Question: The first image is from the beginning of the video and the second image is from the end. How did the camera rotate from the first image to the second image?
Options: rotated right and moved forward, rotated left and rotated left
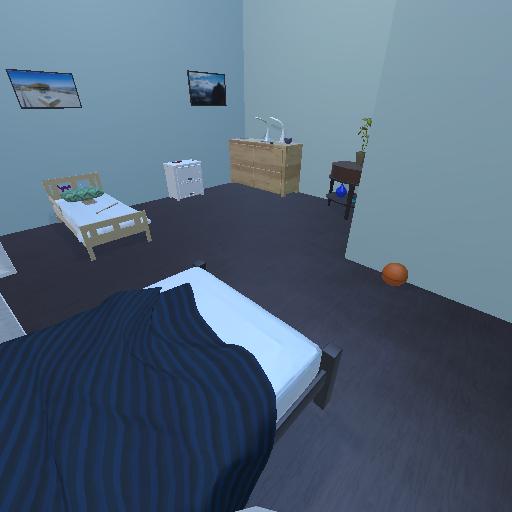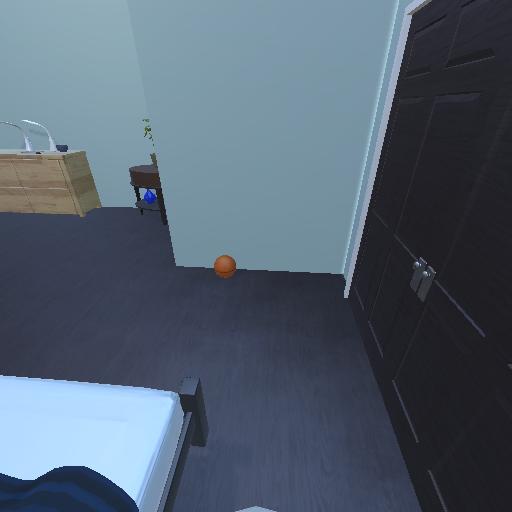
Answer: rotated right and moved forward